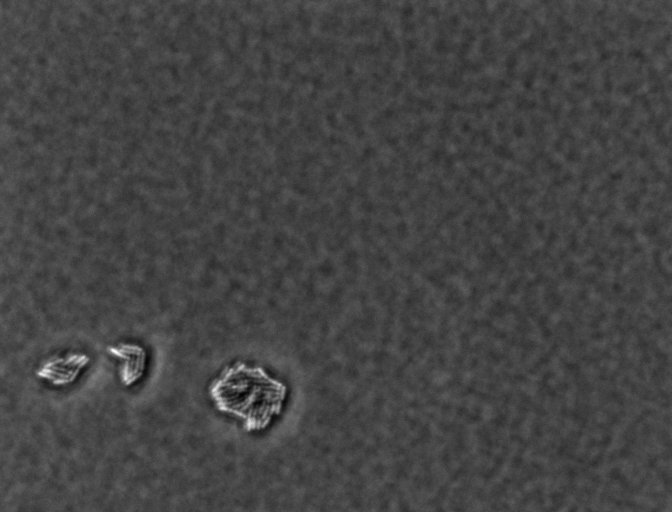
Salmonella enterica Typhimurium